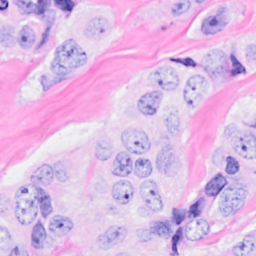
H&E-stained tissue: Breast